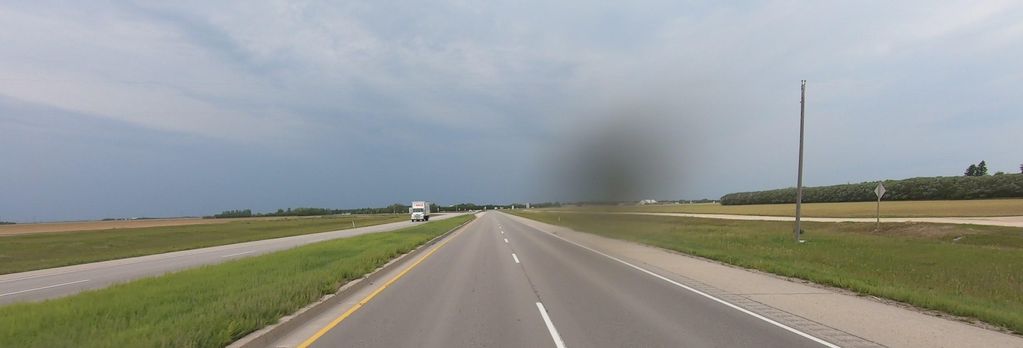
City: winnipeg